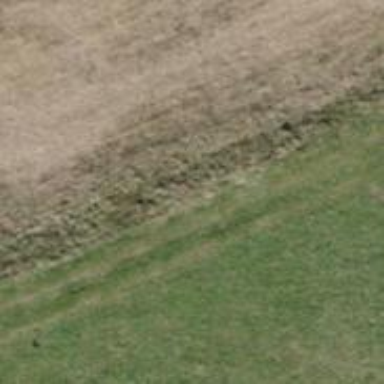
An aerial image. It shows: Grass track with Grade 4 tracktype.